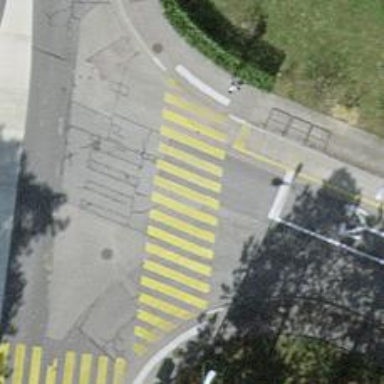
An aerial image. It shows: Crossing with traffic signals.